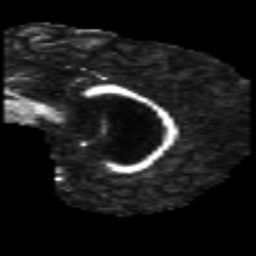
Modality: FA
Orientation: sagittal
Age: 35
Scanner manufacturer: philips
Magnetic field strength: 3 T
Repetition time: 8.6 s
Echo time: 0.127 s